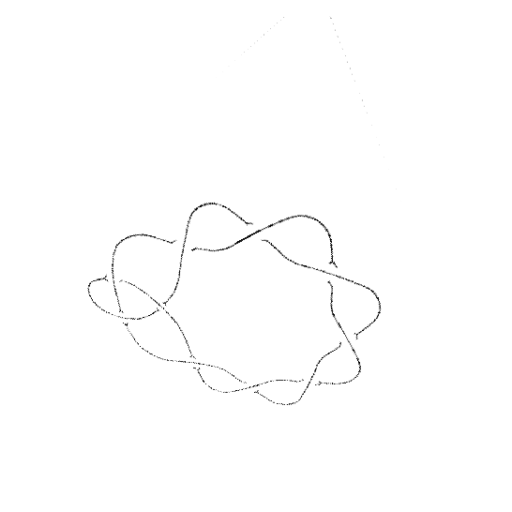
Crossing number: 10